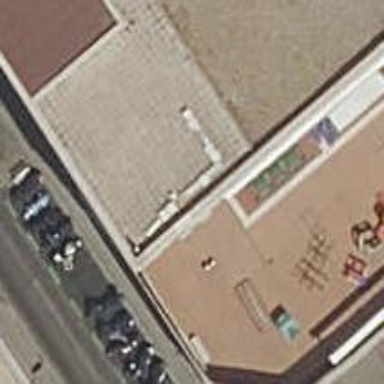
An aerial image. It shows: Kindergarten.